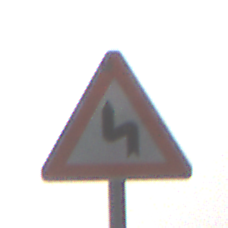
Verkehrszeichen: DoppelkurveZunaechstLinks
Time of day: MorningAfternoon
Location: Outdoor (Nature)
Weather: PartlyCloudy
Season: NotSpecified
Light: Natural